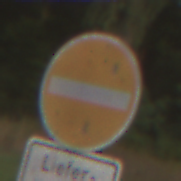
Verkehrszeichen: VerbotDerEinfahrt
Zusatzzeichen unten: BesondereFahrzeugeUndTransportgueter5
Umgebung: Outdoor, Nature
Tageszeit: SunriseSunset
Wetter: PartlyCloudy
Licht: Natural
Jahreszeit: NotSpecified
Kontrast: MediumContrast